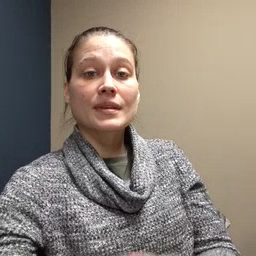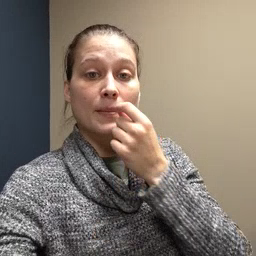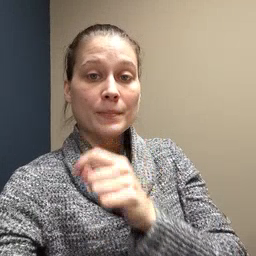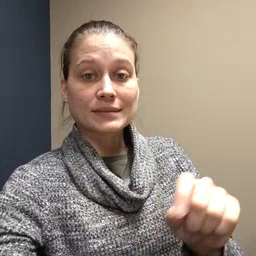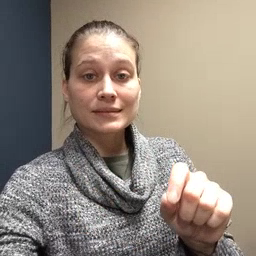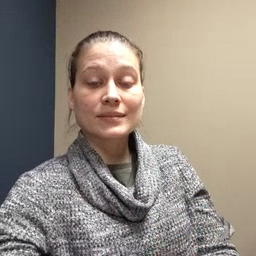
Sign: pencil